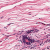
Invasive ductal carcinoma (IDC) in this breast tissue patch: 0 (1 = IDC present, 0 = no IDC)